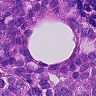
Metastatic tissue present: yes